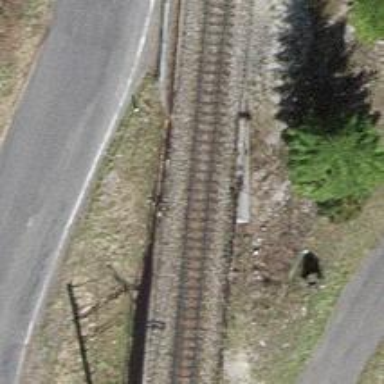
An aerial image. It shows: Narrow-gauge railway with 1 track. The tracks are electrified with contact line.